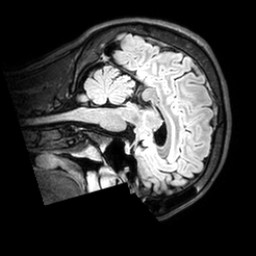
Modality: T1w
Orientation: sagittal
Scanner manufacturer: philips
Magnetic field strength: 3 T
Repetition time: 4.8 s
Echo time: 0.2586 s